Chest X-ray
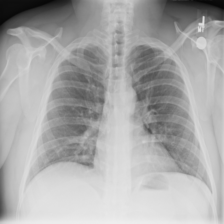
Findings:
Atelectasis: negative
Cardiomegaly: negative
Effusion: negative
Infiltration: negative
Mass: negative
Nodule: negative
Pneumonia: negative
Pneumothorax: negative
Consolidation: negative
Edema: negative
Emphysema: negative
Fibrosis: negative
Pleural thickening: negative
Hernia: negative